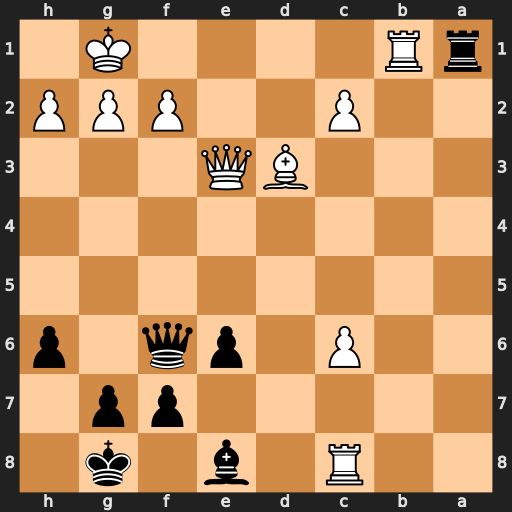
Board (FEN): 2R1b1k1/5pp1/2P1pq1p/8/8/3BQ3/2P2PPP/rR4K1
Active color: b
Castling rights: -
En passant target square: -
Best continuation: Rxb1+ Bf1 Rxf1+ Kxf1 Qa1+ Qe1 Qa6+ Kg1 Qxc8